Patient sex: M
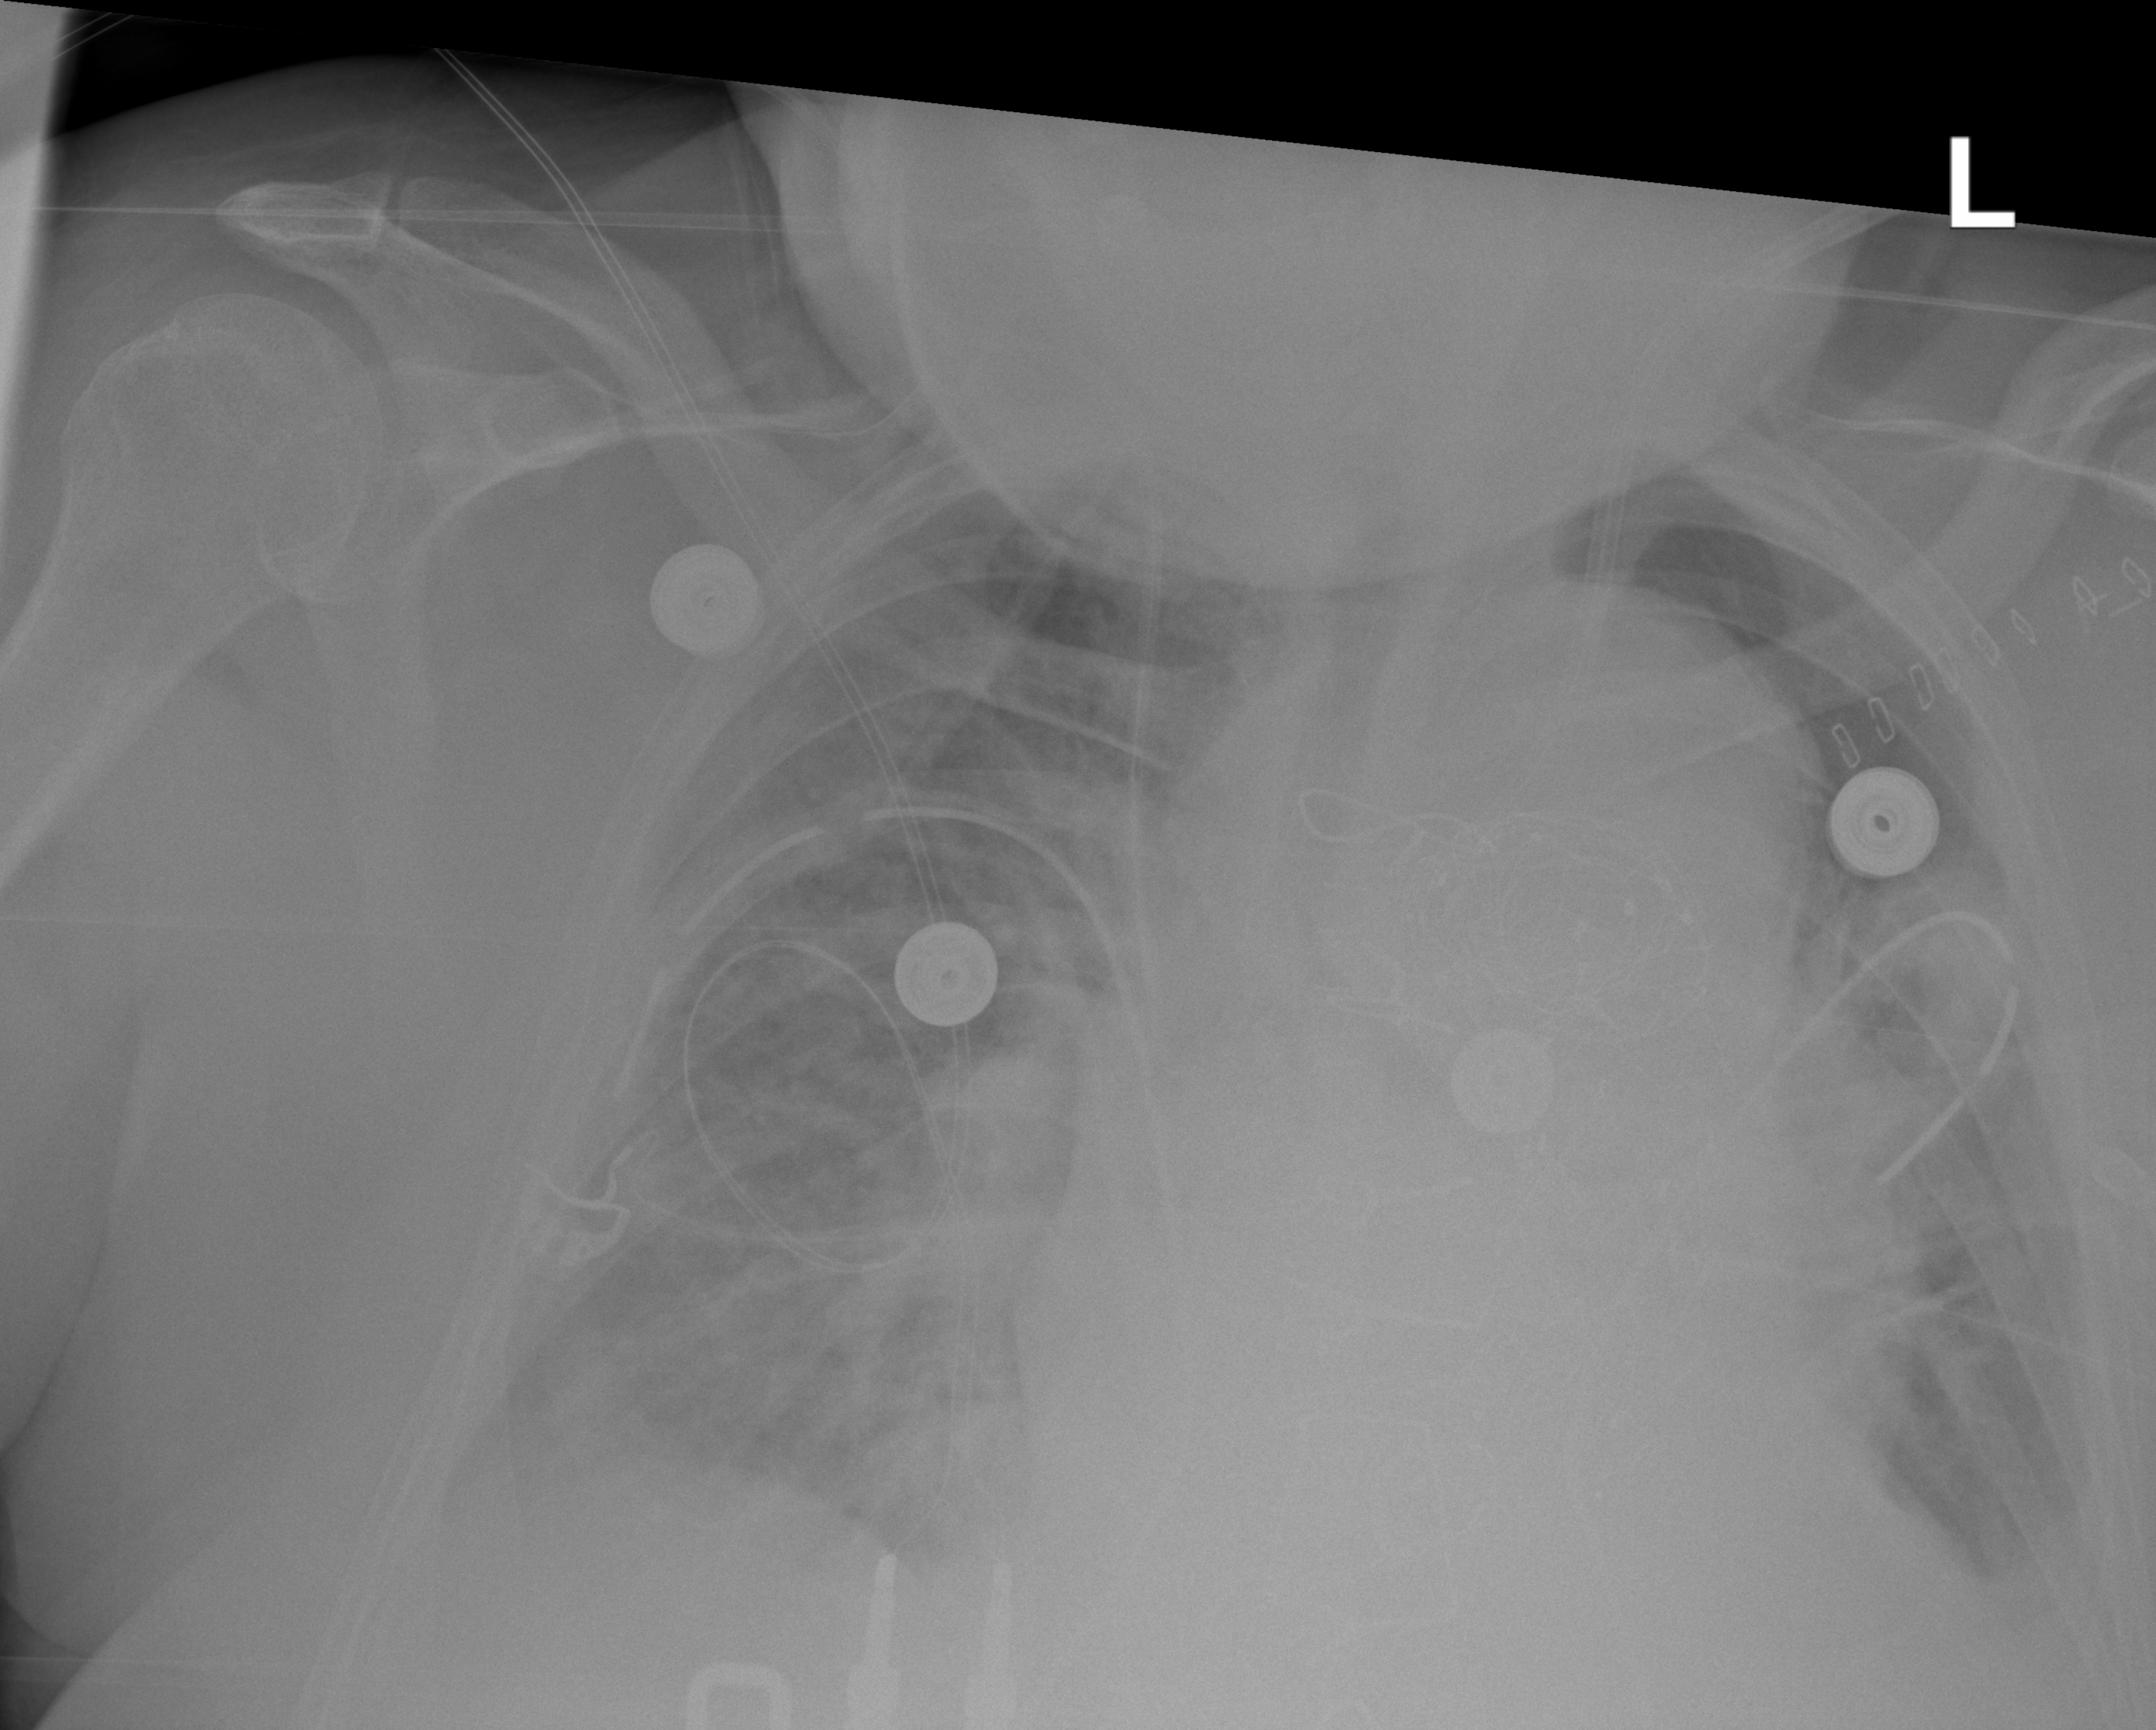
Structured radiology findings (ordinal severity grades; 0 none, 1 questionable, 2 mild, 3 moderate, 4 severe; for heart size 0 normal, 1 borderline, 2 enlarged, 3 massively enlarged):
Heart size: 2
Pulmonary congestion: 3
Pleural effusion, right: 2
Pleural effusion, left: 2
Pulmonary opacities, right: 2
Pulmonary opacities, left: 0
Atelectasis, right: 2
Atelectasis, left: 2